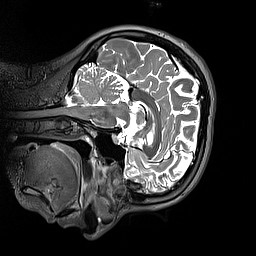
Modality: T2w
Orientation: sagittal
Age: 39
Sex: female
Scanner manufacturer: siemens
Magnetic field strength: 3 T
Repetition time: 3.2 s
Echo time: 0.412 s